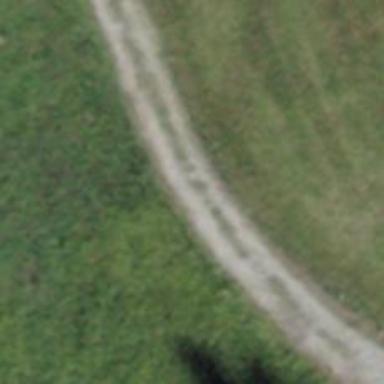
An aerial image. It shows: Track road with excellent visibility.